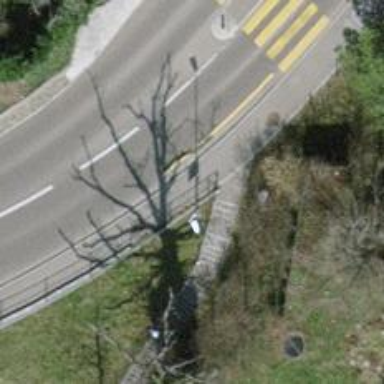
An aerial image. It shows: Asphalt sidewalk.